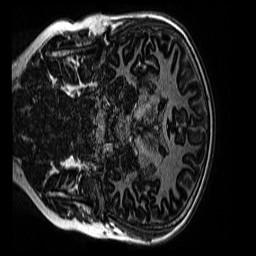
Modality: MP2RAGE
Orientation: coronal
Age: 12
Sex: female
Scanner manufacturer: siemens
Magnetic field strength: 3 T
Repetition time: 4 s
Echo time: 0.00299 s